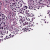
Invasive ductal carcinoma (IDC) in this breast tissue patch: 1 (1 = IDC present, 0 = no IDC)